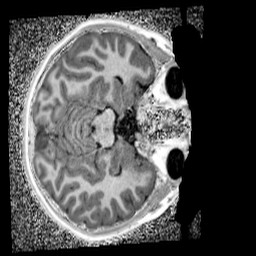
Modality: UNIT1_denoised
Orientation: axial
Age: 9
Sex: male
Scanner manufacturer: siemens
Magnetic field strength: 3 T
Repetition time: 4 s
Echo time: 0.00299 s